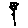
Label: flower